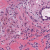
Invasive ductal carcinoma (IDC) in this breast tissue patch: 1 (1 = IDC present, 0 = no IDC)